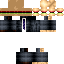
A male human skin with dark skin, wearing brown long hair dressed in a blue hoodie and black pants, featuring a closed mouth.